Question: In the data included below I have three sites (AAA,BBB,CCC) and individuals within each site (7, 12, 7 respectively). For each individual I have observed values (ObsValues) and three sets of predicted values each with a standard error. I have 26 rows (i.e. 26 individuals) and 9 columns.
The data is included here through dput()
'''
help <- structure(list(StudyArea = structure(c(1L, 1L, 1L, 1L, 1L, 1L,
1L, 2L, 2L, 2L, 2L, 2L, 2L, 2L, 2L, 2L, 2L, 2L, 2L, 3L, 3L, 3L,
3L, 3L, 3L, 3L), .Label = c("AAA", "BBB", "CCC"), class = "factor"),
Ind = structure(1:26, .Label = c("AAA_F01", "AAA_F17", "AAA_F33",
"AAA_F49", "AAA_F65", "AAA_F81", "AAA_F97", "BBB_P01", "BBB_P02",
"BBB_P03", "BBB_P04", "BBB_P05", "BBB_P06", "BBB_P07", "BBB_P08",
"BBB_P09", "BBB_P10", "BBB_P11", "BBB_P12", "CCC_F02", "CCC_F03",
"CCC_F04", "CCC_F05", "CCC_F06", "CCC_F07", "CCC_F08"), class = "factor"),
ObsValues = c(22L, 50L, 8L, 15L, 54L, 30L, 11L, 90L, 6L,
53L, 9L, 42L, 72L, 40L, 60L, 58L, 1L, 20L, 37L, 2L, 50L,
68L, 20L, 19L, 58L, 5L), AAAPred = c(28L, 52L, 6L, 15L, 35L,
31L, 13L, 79L, 6L, 58L, 5L, 42L, 88L, 49L, 68L, 60L, 1L,
26L, 46L, 0L, 34L, 71L, 20L, 15L, 35L, 5L), AAAPredSE = c(3.<PHONE>,
4.<PHONE>, 1.231803, 2.<PHONE>, 4.873907, 3.<PHONE>, 2.<PHONE>,
6.<PHONE>, <PHONE>, 5.605111, 1.667818, 4.<PHONE>, 7.<PHONE>,
5.447496, 6.<PHONE>, 5.<PHONE>, <PHONE>, 3.<PHONE>, 4.698754,
0, 3.<PHONE>, 5.993616, 3.<PHONE>, 2.<PHONE>, 4.<PHONE>,
<PHONE>), BBBPred = c(14L, 43L, 5L, 13L, 26L, 32L, 14L,
80L, 5L, 62L, 4L, 44L, 67L, 44L, 55L, 42L, 1L, 20L, 47L,
0L, 26L, 51L, 15L, 16L, 34L, 6L), BBBPredSE = c(3.<PHONE>,
4.<PHONE>, <PHONE>, 2.<PHONE>, 4.<PHONE>, 3.<PHONE>, 2.<PHONE>,
6.364606, <PHONE>, 5.<PHONE>, <PHONE>, 4.<PHONE>, 6.<PHONE>,
5.302902, 5.<PHONE>, 5.<PHONE>, <PHONE>, 3.<PHONE>, 4.<PHONE>,
0, 3.<PHONE>, 5.<PHONE>, 3.<PHONE>, 2.<PHONE>, 4.<PHONE>,
<PHONE>), CCCPred = c(29L, 53L, 7L, 15L, 44L, 32L, 15L,
86L, 8L, 61L, 5L, 46L, 99L, 54L, 74L, 67L, 1L, 30L, 51L,
1L, 37L, 94L, 21L, 17L, 36L, 6L), CCCPredSE = c(3.<PHONE>,
4.<PHONE>, <PHONE>, 2.<PHONE>, 5.053452, 3.<PHONE>, 2.<PHONE>,
6.<PHONE>, <PHONE>, 5.590048, <PHONE>, 4.<PHONE>, 7.<PHONE>,
5.<PHONE>, 6.<PHONE>, 5.<PHONE>, <PHONE>, 3.<PHONE>, 4.<PHONE>,
<PHONE>, 3.<PHONE>, 5.<PHONE>, 3.<PHONE>, 2.633179, 4.<PHONE>,
<PHONE>)), .Names = c("StudyArea", "Ind", "ObsValues",
"AAAPred", "AAAPredSE", "BBBPred", "BBBPredSE", "CCCPred", "CCCPredSE"
), class = "data.frame", row.names = c(NA, -26L))
'''
The 'head()' and 'dim()' of 'help' are below too
'''
head(help)
StudyArea Ind ObsValues AAAPred AAAPredSE BBBPred BBBPredSE CCCPred CCCPredSE
1 AAA AAA_F01 22 28 3.502783 14 3.187343 29 3.<PHONE>
2 AAA AAA_F17 50 52 4.785219 43 4.878283 53 4.<PHONE>
3 AAA AAA_F33 8 6 1.231803 5 1.373986 7 <PHONE>
4 AAA AAA_F49 15 15 2.524401 13 2.575227 15 2.<PHONE>
5 AAA AAA_F65 54 35 4.873907 26 4.415568 44 5.<PHONE>
6 AAA AAA_F81 30 31 3.885419 32 3.810217 32 3.<PHONE>
dim(help)
> dim(help)
[1] 26 9
'''
I am a relative newcomer to ggplot and am trying to make a plot that displays the observed and predicted values for each individual with a different color for each StudyArea. I can manually add points and force the color with the code below, however this feel rather clunky and also does not produce a legend as I have not specified color in aes().
'''
require(ggplot2)
ggplot(help, aes(x=Ind, y=ObsValues))+
geom_point(color="red", pch = "*", cex = 10)+
geom_point(aes(y = AAAPred), color="blue")+
geom_errorbar(aes(ymin=AAAPred-AAAPredSE, ymax=AAAPred+AAAPredSE), color = "blue")+
geom_point(aes(y = BBBPred), color="darkgreen")+
geom_errorbar(aes(ymin=BBBPred-BBBPredSE, ymax=BBBPred+BBBPredSE), color = "darkgreen")+
geom_point(aes(y = CCCPred), color="black")+
geom_errorbar(aes(ymin=CCCPred-CCCPredSE, ymax=CCCPred+CCCPredSE), color = "black")+
theme(axis.text.x=element_text(angle=30, hjust=1))
'''

In the figure above, the asterisks are the observed values and the values are the predicted values, one from each StudyArea.
I tried to melt() the data, but ran into more problems plotting. That being said, I suspect melt()ing or reshape()ing is the best option.
Any suggestions on how to best alter/restructure the 'help' data so that I can plot the observed and predicted values for each individual with a different color for each StudyArea would be greatly appreciated.
I also hope to produce a legend - the likely default once the data is correctly formatted
Note: Indeed the resulting figure is very busy will likely be simplified once I get a better handle on ggplot.
thanks in advance.
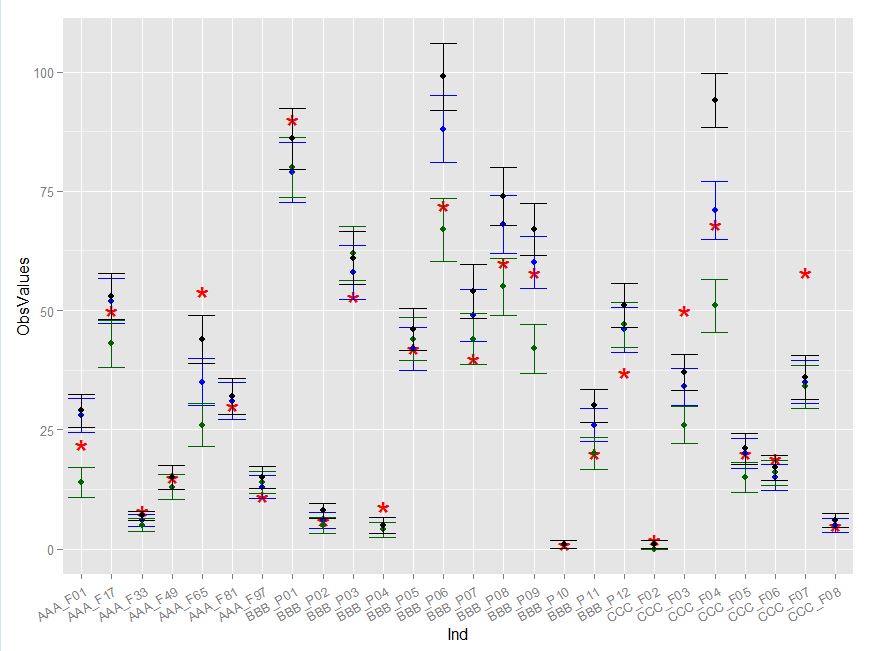
Answer: Try this:
'''
library(reshape2)
x.value <- melt(help,id.vars=1:3, measure.vars=c(4,6,8))
x.se <- melt(help,id.vars=1:3, measure.vars=c(5,7,9))
gg <- data.frame(x.value,se=x.se$value)
ggplot(gg)+
geom_point(aes(x=Ind, y=ObsValues),size=5,shape=18)+
geom_point(aes(x=Ind, y=value, color=variable),size=3, shape=1)+
geom_errorbar(aes(x=Ind, ymin=value-se, ymax=value+se, color=variable))+
theme(axis.text.x=element_text(angle=-90))
'''
Produces this:

: Response to @B.Davis' questions below:
You have to group the 'ObsValues' by 'StudyArea', not 'variable'. But when you do that you get six colors, three for 'StudyArea' and three for the predictor groups ('variable'). If we give the predictor groups (e.g., 'AAAPred', etc.) the same names as the StudyArea groups (e.g. 'AAA', etc.), then 'ggplot' just generates three colors.
'''
gg$variable <- substring(gg$variable,1,3) # removes "Pred" from group names
ggplot(gg)+
geom_point(aes(x=Ind, y=ObsValues, color=StudyArea),size=5,shape=18)+
geom_point(aes(x=Ind, y=value, color=variable),size=3, shape=1)+
geom_errorbar(aes(x=Ind, ymin=value-se, ymax=value+se, color=variable))+
theme(axis.text.x=element_text(angle=-90))
'''
Produces this: